Field crop: maize
Growth stage: 2
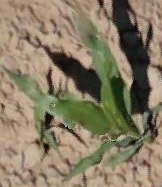
Species: maize